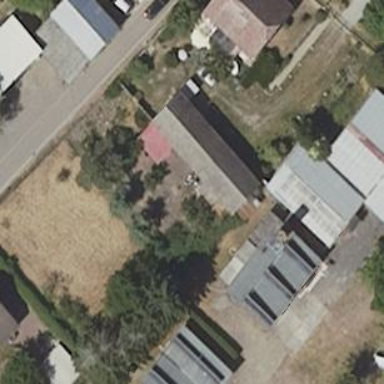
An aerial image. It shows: Shed building.